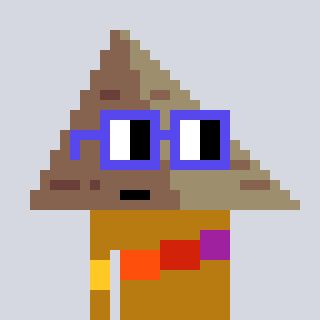
a pixel art character with square blue glasses, a pyramid-shaped head and a gold-colored body on a cool background